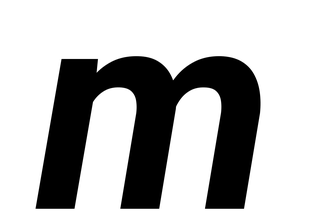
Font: Roboto-Italic_Bold_Italic